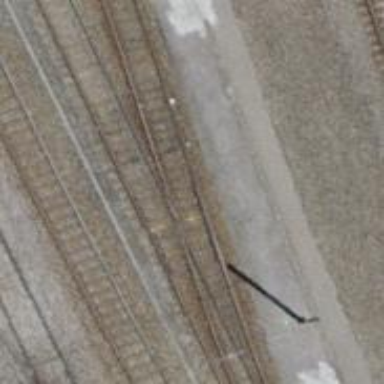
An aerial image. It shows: Railway siding with one electrified track and contact line for powering the train.